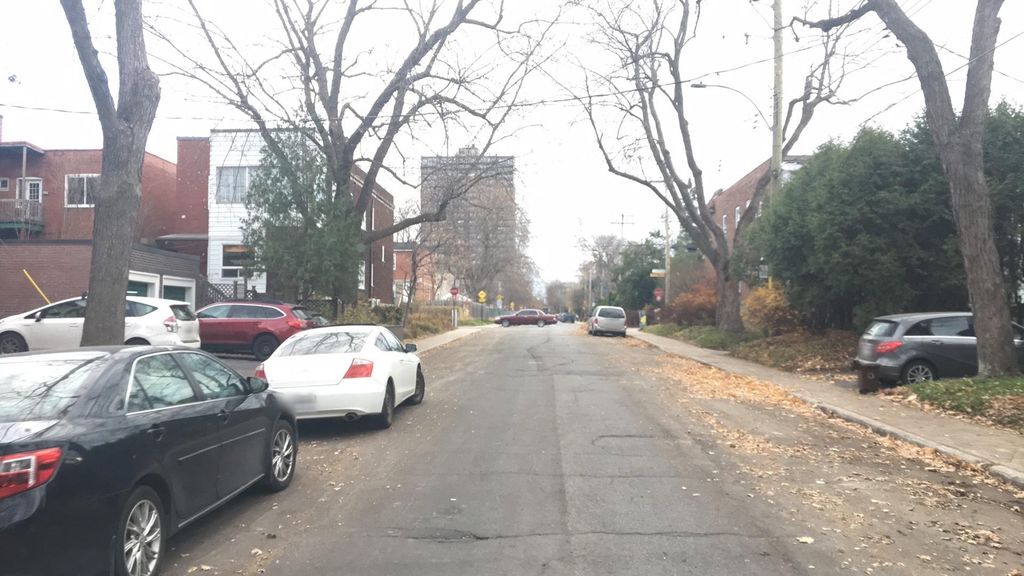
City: montreal